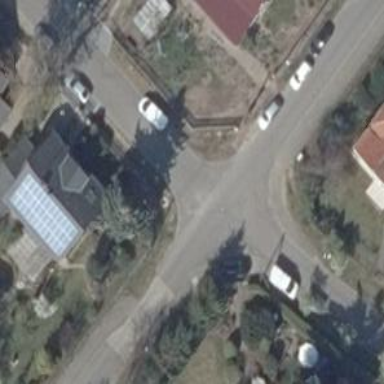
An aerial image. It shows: Residential road with asphalt surface.